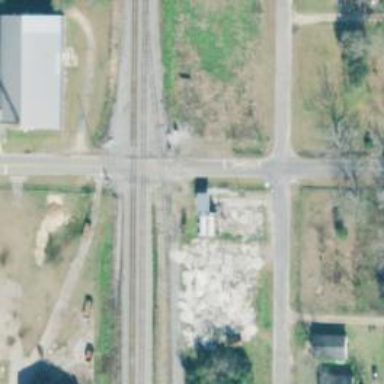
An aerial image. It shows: Level crossing with lights at railway intersection.